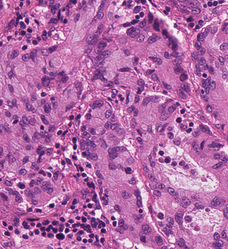
Tumor epithelial tissue: yes
Tumor-associated stroma tissue: yes
Normal tissue: no